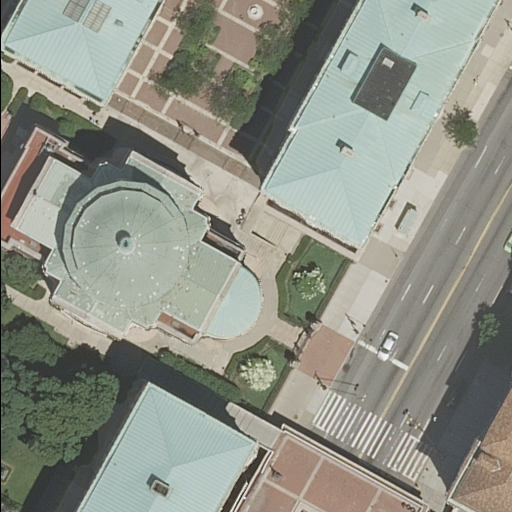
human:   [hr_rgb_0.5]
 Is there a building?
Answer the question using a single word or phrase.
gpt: yes

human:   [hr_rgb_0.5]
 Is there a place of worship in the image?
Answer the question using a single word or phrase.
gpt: yes

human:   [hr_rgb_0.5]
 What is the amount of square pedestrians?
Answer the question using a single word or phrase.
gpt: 0

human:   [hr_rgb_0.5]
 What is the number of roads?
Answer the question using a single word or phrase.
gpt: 18

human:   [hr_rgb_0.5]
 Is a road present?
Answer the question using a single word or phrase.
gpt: yes

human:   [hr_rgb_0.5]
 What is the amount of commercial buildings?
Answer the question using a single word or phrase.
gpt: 0

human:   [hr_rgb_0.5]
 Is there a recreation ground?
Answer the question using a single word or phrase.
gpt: yes

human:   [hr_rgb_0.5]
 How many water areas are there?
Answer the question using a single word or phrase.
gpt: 1

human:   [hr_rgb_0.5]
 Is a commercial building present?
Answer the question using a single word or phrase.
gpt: no

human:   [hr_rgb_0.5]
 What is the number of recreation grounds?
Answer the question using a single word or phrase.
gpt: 1

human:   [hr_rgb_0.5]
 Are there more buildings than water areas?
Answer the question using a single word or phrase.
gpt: yes

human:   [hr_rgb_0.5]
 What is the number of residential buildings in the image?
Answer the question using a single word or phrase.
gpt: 5

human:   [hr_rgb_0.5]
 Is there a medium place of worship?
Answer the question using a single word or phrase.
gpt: no

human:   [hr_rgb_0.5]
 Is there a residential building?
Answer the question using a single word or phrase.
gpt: yes

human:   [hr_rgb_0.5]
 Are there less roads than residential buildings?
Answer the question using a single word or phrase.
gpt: no

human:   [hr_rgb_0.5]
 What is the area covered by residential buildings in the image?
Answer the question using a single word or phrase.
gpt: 8131m2

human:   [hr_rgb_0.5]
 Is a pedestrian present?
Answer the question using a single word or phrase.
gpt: yes

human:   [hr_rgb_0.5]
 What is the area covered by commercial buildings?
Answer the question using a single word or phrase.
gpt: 0m2

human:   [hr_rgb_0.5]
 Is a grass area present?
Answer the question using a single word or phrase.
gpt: yes

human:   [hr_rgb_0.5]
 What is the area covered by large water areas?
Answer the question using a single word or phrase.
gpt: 0m2

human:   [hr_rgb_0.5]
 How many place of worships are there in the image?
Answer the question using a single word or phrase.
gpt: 1

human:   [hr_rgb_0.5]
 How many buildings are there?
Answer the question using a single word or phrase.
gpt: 7

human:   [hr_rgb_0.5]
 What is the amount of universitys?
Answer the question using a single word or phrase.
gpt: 2

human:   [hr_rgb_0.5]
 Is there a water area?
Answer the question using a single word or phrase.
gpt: yes

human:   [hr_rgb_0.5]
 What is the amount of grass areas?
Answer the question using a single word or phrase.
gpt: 3

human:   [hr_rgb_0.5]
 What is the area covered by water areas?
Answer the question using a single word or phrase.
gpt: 8m2

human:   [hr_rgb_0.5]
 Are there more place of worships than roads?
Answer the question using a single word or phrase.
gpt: no

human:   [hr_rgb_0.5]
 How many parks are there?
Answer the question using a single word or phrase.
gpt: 1

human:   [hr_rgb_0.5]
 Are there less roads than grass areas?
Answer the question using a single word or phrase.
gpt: no

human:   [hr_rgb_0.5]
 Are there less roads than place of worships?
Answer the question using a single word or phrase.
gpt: no

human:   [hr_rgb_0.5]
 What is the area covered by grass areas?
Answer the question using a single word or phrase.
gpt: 713m2

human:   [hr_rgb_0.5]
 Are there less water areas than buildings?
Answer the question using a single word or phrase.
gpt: yes

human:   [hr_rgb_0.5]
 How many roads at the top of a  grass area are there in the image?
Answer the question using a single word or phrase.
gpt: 13

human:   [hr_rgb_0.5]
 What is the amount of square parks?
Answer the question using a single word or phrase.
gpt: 0

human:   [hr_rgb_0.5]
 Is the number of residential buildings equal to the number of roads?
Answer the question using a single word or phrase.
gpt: no

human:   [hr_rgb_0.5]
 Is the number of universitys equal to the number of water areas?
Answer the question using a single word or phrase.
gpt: no

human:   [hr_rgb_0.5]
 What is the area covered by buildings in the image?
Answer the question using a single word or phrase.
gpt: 10075m2

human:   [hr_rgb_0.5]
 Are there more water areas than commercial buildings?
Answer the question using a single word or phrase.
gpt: yes

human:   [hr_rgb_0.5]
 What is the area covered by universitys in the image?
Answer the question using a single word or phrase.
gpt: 19648m2

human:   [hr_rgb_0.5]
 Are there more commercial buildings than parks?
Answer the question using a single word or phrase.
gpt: no

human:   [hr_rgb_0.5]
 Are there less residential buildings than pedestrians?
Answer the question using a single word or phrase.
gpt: no

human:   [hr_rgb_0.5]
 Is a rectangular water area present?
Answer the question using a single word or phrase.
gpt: yes

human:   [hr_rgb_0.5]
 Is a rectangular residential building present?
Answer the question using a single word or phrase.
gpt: yes

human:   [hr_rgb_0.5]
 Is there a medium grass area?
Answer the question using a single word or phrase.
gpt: no

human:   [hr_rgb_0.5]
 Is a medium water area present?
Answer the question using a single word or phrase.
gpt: no

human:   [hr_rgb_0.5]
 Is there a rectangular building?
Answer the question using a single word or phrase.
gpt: yes

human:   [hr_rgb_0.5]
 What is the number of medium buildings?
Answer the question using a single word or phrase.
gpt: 2

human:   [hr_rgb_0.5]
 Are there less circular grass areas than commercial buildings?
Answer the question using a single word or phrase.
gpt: no

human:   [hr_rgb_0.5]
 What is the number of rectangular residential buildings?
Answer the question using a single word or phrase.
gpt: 2

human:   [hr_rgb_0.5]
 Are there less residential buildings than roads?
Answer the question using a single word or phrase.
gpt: yes

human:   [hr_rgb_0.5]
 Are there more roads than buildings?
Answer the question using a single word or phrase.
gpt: yes

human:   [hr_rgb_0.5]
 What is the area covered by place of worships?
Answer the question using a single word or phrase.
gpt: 1355m2

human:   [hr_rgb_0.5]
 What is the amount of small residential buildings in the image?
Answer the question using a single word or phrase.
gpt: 0

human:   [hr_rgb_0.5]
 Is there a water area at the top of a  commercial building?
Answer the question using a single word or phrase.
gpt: no

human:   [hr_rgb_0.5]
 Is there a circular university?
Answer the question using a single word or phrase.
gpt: no

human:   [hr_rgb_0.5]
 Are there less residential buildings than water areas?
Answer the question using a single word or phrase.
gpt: no

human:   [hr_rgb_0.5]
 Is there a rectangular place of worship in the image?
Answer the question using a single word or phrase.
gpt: no

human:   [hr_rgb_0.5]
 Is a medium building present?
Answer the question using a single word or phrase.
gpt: yes

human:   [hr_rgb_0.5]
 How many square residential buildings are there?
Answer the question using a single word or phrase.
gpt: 0

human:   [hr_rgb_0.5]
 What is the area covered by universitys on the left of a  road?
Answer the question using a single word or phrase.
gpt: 0m2

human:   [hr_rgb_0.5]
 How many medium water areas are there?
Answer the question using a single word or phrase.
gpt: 0

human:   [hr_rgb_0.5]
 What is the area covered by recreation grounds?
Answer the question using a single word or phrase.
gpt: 894m2

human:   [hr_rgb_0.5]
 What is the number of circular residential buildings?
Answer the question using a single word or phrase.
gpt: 0

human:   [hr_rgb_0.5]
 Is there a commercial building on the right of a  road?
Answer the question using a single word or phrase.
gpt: no